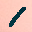
Label: 1